Field crop: maize
Growth stage: 2
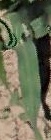
Species: maize